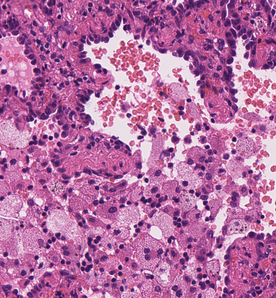
Tumor epithelial tissue: yes
Tumor-associated stroma tissue: yes
Normal tissue: no